Interaction volume radius: 5 \u00c5
Interaction volume height: 20 \u00c5
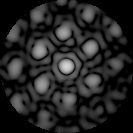
Disorder parameter: 0.4428